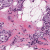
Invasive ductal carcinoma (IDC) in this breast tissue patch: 1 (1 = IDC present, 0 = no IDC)